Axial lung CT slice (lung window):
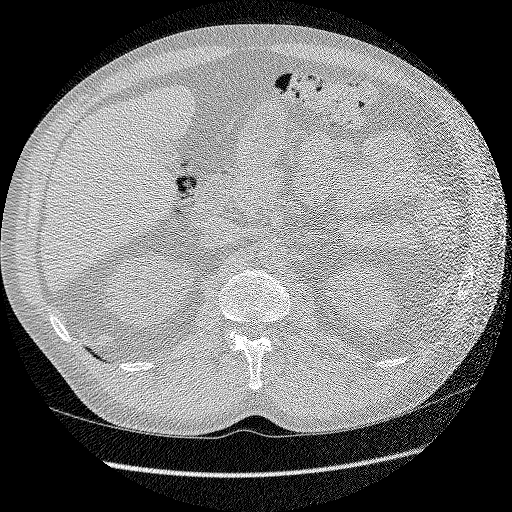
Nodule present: no